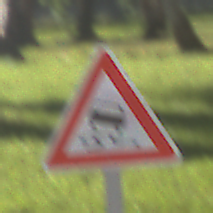
Verkehrszeichen: SchleuderOderRutschgefahr
Umgebung: Outdoor, Nature
Tageszeit: MorningAfternoon
Wetter: Clear
Licht: Natural
Jahreszeit: NotSpecified
Kontrast: HighContrast